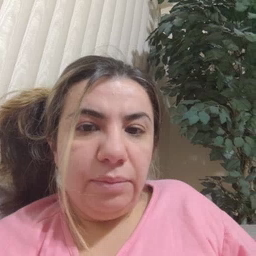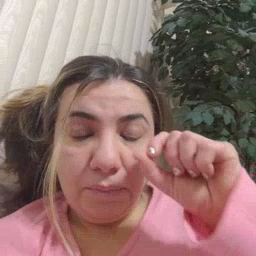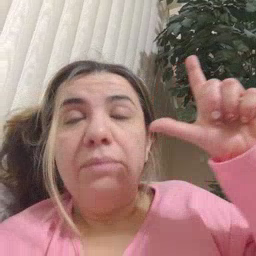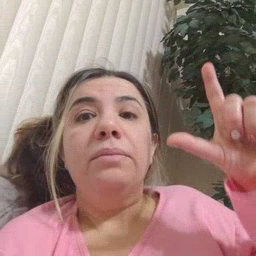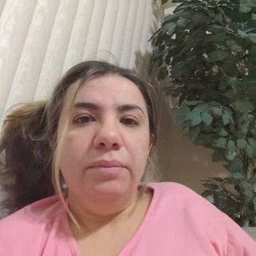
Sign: wake